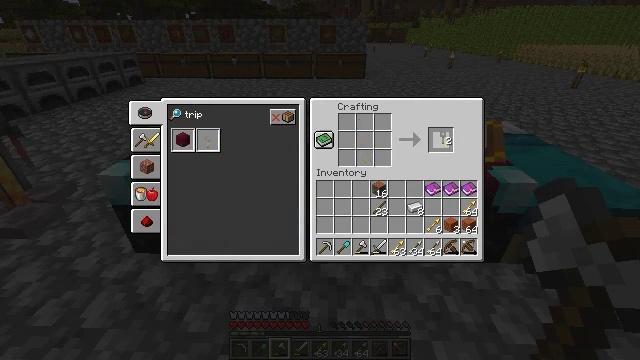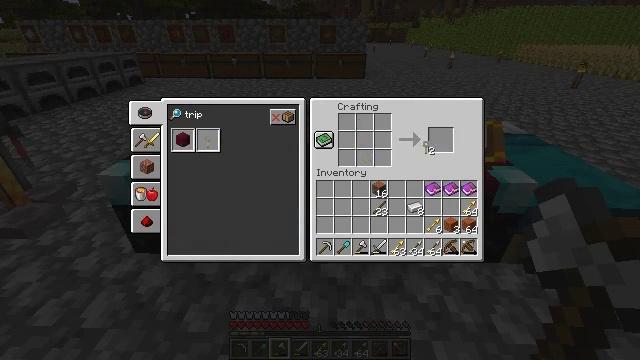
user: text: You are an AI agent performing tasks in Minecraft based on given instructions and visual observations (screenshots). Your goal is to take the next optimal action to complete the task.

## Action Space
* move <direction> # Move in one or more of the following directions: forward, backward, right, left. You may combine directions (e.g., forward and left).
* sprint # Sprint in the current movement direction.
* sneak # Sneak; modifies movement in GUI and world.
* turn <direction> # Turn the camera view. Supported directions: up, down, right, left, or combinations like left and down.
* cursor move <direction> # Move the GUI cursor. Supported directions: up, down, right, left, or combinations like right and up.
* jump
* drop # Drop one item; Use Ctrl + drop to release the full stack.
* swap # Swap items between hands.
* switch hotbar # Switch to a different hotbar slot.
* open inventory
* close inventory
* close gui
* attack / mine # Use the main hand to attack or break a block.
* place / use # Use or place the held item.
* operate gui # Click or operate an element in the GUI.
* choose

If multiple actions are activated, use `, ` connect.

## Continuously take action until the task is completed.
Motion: motion action
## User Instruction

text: Put iron, stick, and plank in the crafting grid to craft a tripwire hook.
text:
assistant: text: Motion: cursor move left and down
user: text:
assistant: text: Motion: no_op